Field crop: maize
Growth stage: 2
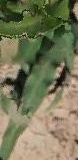
Species: maize